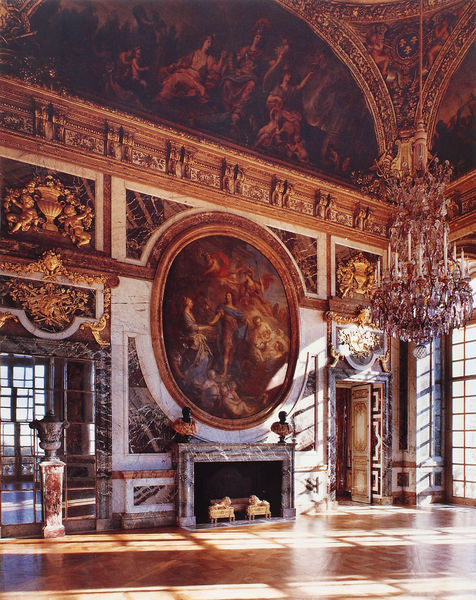
Titel: Schloss Versailles
Künstler: Louis Le Vau
Standort: Versailles (EU - F)
Schlagwörter: blau, gemälde, mann, rubens, schatten, weiß, frauen, braun, fenster, frau, glas, hell, holz, licht, marmor, raum, schmuck, schwarz, stuhl, stühle, tür, gebäude, haus, rot, schloss, architektur, barock, rahmen, sockel, bild, innenraum, portrait, spiegel, kirche, gold, interieur, decke, innen, rokoko, kamin, kreis, oval, rund, amphore, engel, krug, vase, türen, parkett, türe, saal, salon, dekor, wandmalerei, kronleuchter, leuchter, lüster, stuck, podest, edel, halle, foto, fotografie, gewölbe, palast, herrscher, pracht, intarsie, intarsien, fries, fresken, sonnenschein, deckengemälde, fresko, büsten, prunk, wandbild, vergoldung, mamor, deckenmalerei, punk, prachtvoll, innenausstattung, lichtdurchflutet, deckenleuchter, gemädle, obal, s, chgebäude, lauchter, amphose, kamin mann